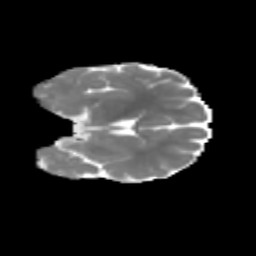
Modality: MD
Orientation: coronal
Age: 7
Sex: female
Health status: healthy